Question: I have the following code:
'''
#include <glad/glad.h>
#include <GLFW/glfw3.h>
#define GLFW_INCLUDE_NONE
#include <stdio.h>
#include <stdlib.h>
static void error_callback(int error, const char *description)
{
printf("Error: %s
", description);
}
int main()
{
glfwInit();
glfwSetErrorCallback(error_callback);
glfwWindowHint(GLFW_CONTEXT_VERSION_MAJOR, 2);
glfwWindowHint(GLFW_CONTEXT_VERSION_MINOR, 0);
GLFWwindow *window = glfwCreateWindow(800, 600, "Learn OpenGL", NULL, NULL);
glfwMakeContextCurrent(window);
if (!gladLoadGLLoader((GLADloadproc)glfwGetProcAddress))
{
printf("Failed to initialize GLAD. Fatal error.
");
return -1;
}
glfwSwapInterval(1);
while (!glfwWindowShouldClose(window))
{
int width, height;
glfwGetFramebufferSize(window, &width, &height);
glViewport(0, 0, width, height);
glClearColor(0.0f, 0.5f, 1.0f, 1.0f);
glClear(GL_COLOR_BUFFER_BIT);
glfwSwapBuffers(window);
glfwPollEvents();
}
glfwDestroyWindow(window);
glfwTerminate();
return 0;
}
'''
When the code is set the way it is above, with GLFW_CONTEXT_VERSION set to 2.0, it works pretty well. When I resize the window, as soon as I stop resizing, it renders the new portion. However, when I set the version to 3.3 (which is the version I want to use) it lags a bit in spreading the blue across the whole window (even after I have stopped resizing it), as can be seen here: (I'm running Windows by the way)

This does not happen when the version is 2.0. Why is this, and how can I get it so it renders in 3.3 as well as it does in 2.0?
When I set 'GLFW_OPENGL_PROFILE' to 'GLFW_OPENGL_COMPAT_PROFILE' it works in 3.3 just like in 2.0 but on 'GLFW_OPENGL_CORE_PROFILE' (which is what I want to use) it doesn't. How do I fix it so it works in 'CORE_PROFILE'?
(I suspect GLFW is using some sort of deprecated function... I don't know. I'm using glfw3, so shouldn't it not have any deprecated functions though?)
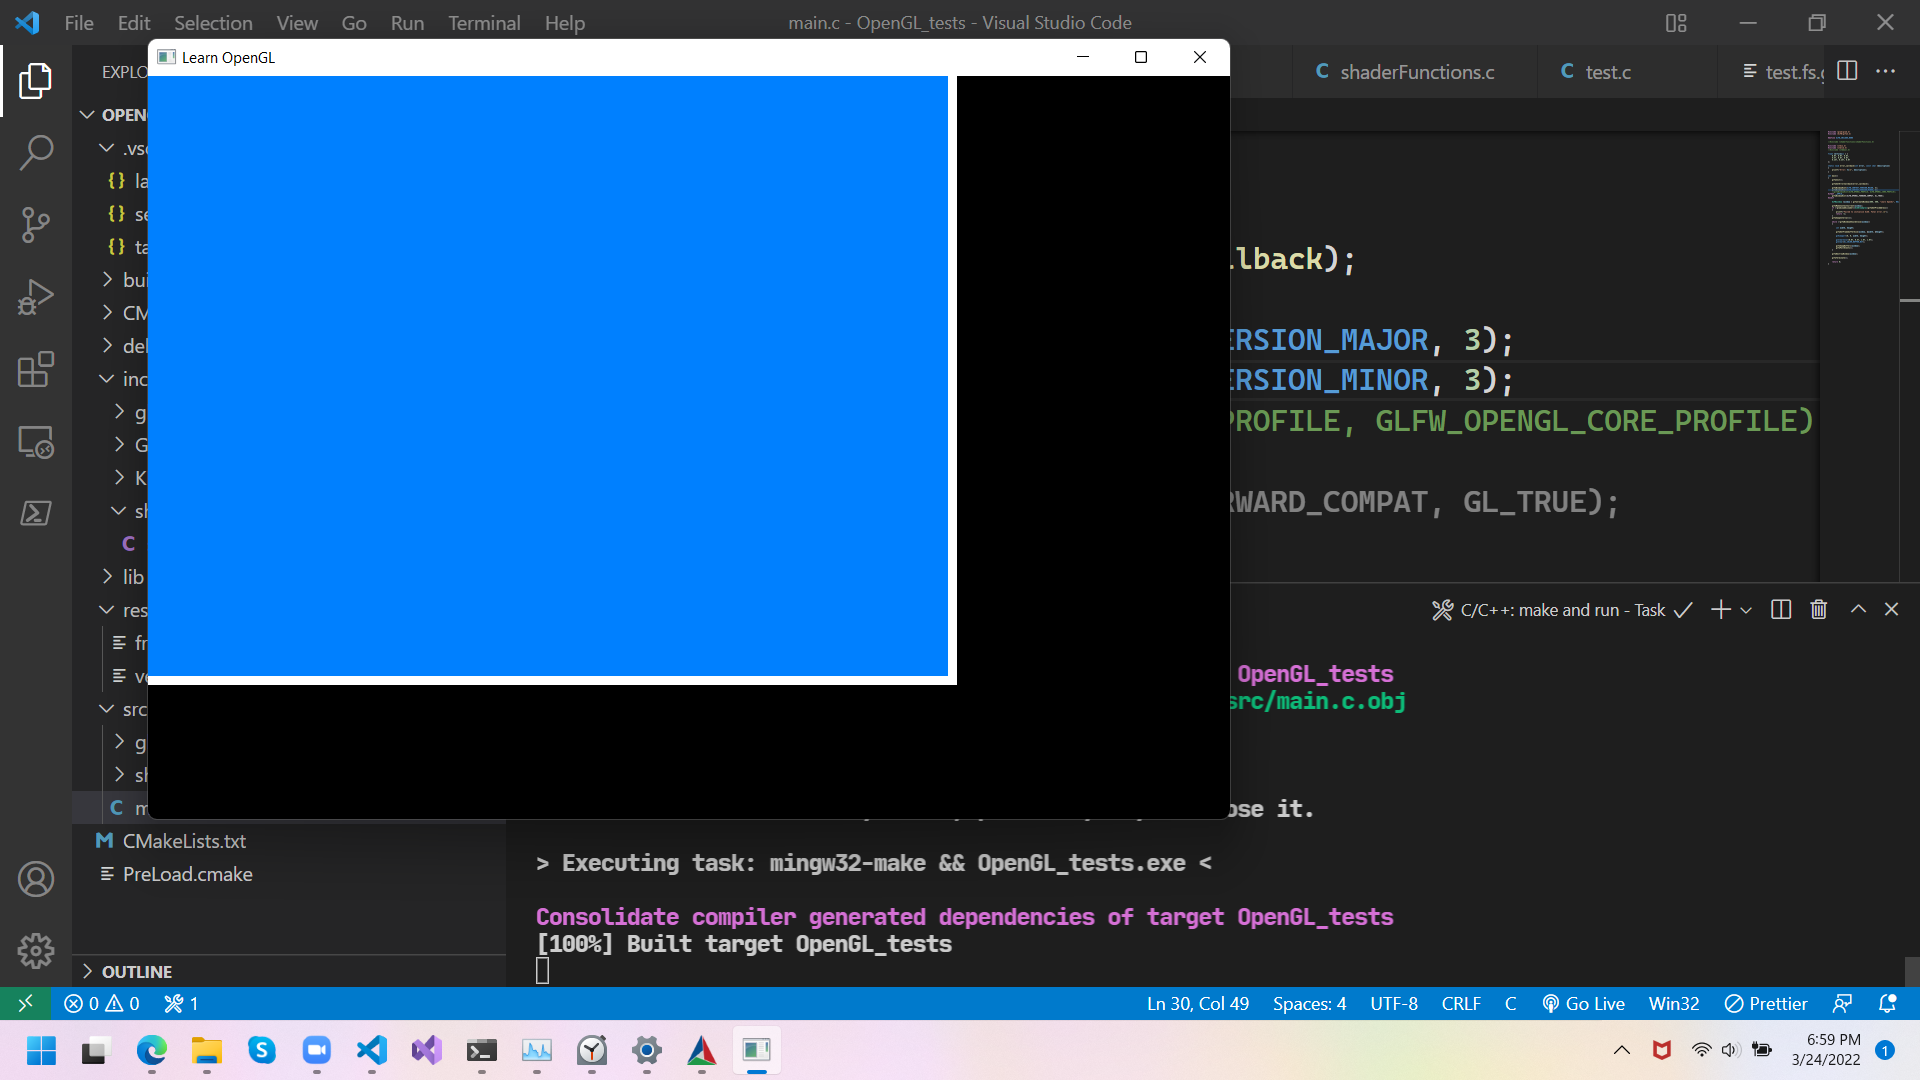
Answer: Here is what worked for me. I have an Intel UHD Graphics 620 GPU, and I updated my driver, and now it works.
Old driver version was 24.something, new driver version is 30.<PHONE>.